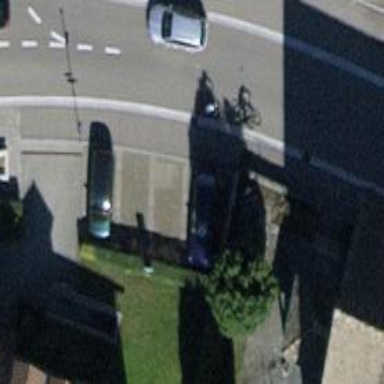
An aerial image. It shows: Asphalt sidewalk along the footway.